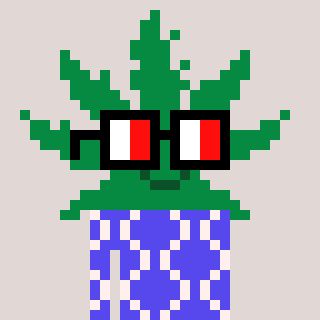
a pixel art character with square glasses with black frames and red eyes, a weed-shaped head and a computerblue-colored body on a warm background